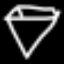
Label: diamond